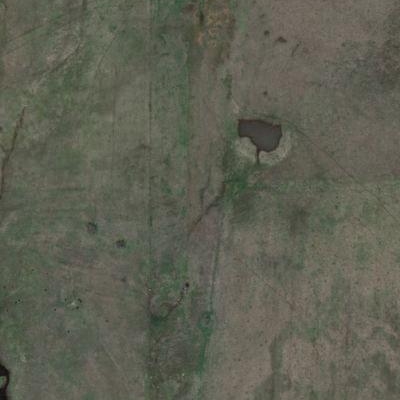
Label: Grass